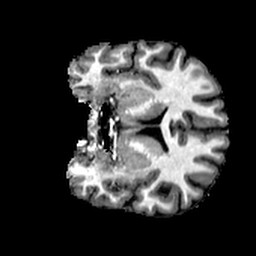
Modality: T1w
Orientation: coronal
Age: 27
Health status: healthy
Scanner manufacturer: philips
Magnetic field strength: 3 T
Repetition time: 0.007861 s
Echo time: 0.003617 s